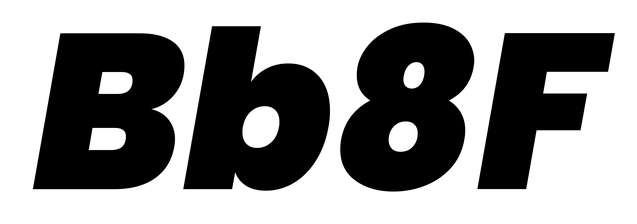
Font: Poppins-BlackItalic